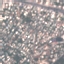
Land use / land cover: Residential